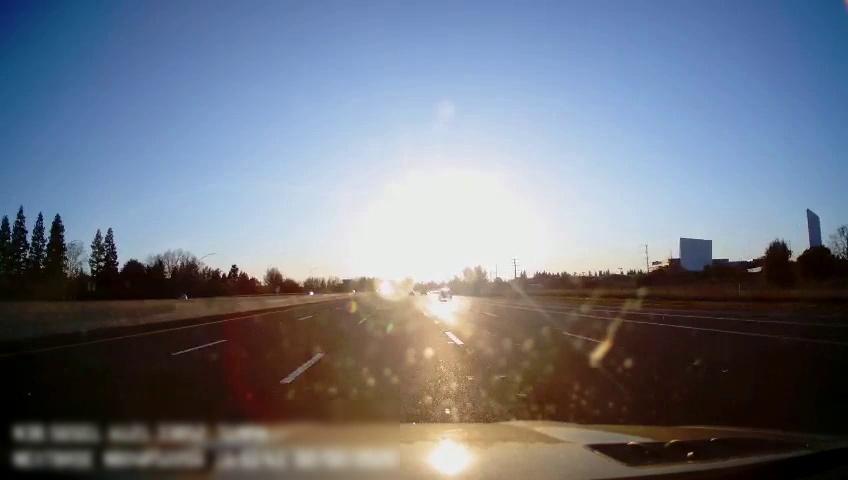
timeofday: Day
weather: Sunny
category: Drivable Space
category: Vehicles | SUV
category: Lanes | Alternate Lane
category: Lanes | Alternate Lane
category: Lanes | Current Lane
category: Lanes | Current Lane
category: Lanes | Alternate Lane
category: Lanes | Alternate Lane
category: Lanes | Alternate Lane